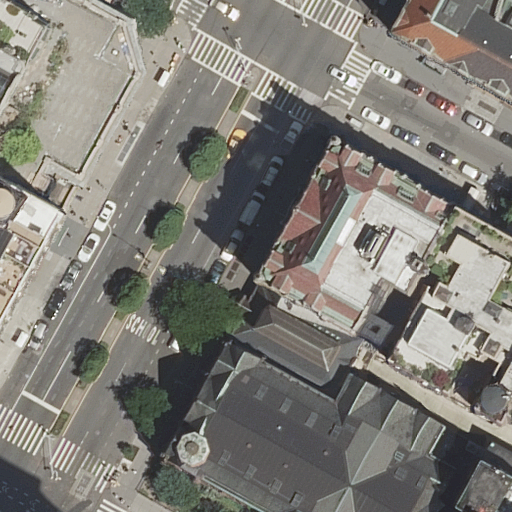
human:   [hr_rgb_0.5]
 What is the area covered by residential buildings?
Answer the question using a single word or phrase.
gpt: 4192m2

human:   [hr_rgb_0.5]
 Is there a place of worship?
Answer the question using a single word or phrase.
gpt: yes

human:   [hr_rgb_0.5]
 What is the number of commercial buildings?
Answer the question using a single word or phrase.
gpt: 0

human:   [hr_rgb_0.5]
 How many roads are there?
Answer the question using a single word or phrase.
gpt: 7

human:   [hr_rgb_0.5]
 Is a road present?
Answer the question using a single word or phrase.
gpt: yes

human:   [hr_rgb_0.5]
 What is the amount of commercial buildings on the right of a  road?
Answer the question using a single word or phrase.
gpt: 0

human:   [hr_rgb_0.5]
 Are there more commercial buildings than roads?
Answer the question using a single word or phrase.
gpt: no

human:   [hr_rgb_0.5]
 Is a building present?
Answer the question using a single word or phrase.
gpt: yes

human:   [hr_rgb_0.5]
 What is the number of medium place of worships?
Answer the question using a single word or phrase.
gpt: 1

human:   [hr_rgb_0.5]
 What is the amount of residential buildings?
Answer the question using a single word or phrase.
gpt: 7

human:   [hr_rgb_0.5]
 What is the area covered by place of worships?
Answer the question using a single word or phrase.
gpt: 381m2

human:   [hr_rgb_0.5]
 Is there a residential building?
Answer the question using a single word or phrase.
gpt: yes

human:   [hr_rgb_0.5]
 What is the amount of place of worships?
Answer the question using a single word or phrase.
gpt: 1

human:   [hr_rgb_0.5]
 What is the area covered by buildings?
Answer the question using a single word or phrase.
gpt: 4574m2

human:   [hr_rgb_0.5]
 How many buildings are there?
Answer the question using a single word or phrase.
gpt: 8

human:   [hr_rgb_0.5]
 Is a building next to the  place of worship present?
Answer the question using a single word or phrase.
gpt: yes

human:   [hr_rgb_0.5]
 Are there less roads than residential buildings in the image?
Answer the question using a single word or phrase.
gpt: no

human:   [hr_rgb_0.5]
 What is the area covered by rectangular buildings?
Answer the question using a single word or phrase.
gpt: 2314m2

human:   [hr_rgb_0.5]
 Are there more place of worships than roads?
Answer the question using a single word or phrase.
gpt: no

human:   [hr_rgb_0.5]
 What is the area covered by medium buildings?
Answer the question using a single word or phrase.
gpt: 1441m2

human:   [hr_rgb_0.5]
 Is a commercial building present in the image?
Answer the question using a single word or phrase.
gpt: no

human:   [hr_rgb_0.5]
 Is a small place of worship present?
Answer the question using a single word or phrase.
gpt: no

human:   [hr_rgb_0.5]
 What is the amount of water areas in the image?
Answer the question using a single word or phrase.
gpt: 0

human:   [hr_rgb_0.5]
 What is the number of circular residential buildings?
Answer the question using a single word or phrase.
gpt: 0

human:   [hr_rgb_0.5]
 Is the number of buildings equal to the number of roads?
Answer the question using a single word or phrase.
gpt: no

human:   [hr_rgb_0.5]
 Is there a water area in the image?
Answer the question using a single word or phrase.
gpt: no

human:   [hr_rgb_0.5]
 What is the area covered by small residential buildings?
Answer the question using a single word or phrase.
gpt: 0m2

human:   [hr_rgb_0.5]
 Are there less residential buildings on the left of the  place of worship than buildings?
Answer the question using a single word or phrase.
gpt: yes

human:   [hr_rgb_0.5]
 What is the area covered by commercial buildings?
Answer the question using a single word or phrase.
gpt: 0m2

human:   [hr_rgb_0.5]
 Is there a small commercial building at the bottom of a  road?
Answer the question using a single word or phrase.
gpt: no

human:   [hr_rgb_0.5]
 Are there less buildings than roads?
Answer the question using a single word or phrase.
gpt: no

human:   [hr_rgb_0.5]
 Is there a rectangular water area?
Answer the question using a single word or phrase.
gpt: no

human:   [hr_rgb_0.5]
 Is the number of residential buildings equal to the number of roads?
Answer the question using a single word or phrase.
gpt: yes

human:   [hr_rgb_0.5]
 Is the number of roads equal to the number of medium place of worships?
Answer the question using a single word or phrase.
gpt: no

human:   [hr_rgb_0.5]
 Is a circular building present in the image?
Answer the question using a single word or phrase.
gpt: no

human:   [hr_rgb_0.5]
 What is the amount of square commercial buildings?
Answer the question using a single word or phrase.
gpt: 0

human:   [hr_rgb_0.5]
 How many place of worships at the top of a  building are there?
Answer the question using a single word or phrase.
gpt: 0

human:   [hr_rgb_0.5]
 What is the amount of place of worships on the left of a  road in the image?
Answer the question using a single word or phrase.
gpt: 0

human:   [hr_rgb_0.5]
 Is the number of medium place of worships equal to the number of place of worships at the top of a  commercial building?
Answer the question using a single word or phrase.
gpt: no

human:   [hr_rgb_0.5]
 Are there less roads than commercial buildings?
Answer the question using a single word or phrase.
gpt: no

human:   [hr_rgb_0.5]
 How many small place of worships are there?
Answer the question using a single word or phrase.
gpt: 0

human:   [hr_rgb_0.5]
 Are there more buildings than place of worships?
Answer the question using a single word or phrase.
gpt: yes

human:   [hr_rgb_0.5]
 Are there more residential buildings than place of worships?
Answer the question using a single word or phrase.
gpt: yes

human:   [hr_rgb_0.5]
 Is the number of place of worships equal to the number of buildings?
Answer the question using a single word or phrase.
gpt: no

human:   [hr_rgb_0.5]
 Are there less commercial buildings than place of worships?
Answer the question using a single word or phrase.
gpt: yes

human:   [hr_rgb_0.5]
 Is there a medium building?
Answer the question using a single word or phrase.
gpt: yes

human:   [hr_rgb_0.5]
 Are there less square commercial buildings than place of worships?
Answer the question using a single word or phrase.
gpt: yes

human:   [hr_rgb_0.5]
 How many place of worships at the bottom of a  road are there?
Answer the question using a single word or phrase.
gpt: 1

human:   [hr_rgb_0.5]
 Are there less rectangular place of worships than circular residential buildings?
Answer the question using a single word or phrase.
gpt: no

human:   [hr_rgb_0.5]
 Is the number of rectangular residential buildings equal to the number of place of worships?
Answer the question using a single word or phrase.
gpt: no

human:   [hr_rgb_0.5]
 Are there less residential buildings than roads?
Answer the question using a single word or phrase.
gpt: no

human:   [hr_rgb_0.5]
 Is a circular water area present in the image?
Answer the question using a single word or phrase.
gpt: no

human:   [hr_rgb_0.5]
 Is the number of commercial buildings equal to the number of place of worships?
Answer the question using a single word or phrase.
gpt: no

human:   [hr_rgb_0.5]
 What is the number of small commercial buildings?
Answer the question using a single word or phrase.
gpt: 0

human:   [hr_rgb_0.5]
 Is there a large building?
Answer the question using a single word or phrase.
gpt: yes

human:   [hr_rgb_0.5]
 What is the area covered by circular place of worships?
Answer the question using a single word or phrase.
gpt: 0m2

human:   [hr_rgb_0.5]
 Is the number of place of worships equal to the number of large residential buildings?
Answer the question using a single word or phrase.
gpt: no

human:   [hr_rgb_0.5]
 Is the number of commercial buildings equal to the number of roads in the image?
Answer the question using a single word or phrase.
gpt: no

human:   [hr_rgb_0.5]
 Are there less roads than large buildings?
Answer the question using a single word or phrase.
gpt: no

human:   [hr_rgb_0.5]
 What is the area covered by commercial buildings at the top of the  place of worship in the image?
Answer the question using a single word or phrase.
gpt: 0m2

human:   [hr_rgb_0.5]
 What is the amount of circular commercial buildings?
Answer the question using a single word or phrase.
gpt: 0

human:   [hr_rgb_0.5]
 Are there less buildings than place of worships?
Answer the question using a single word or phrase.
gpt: no

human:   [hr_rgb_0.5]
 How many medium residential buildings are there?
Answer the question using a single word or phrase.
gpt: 3

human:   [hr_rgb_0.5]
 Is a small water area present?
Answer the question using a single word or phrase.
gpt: no